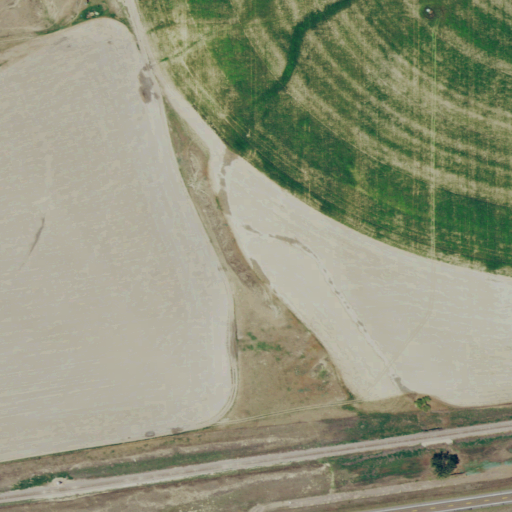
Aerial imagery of valley in Nebraska named Sand Canyon containing cultivated crops, grassland, low intensity development, and medium intensity development